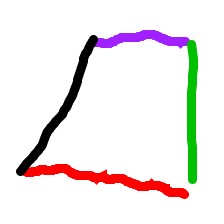
Shape: trapezoid